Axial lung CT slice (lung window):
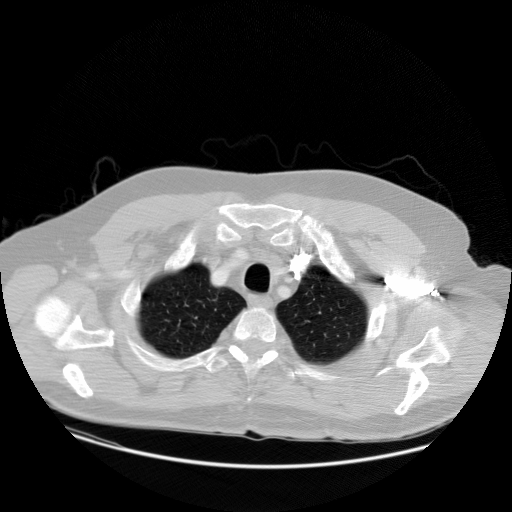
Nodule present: no